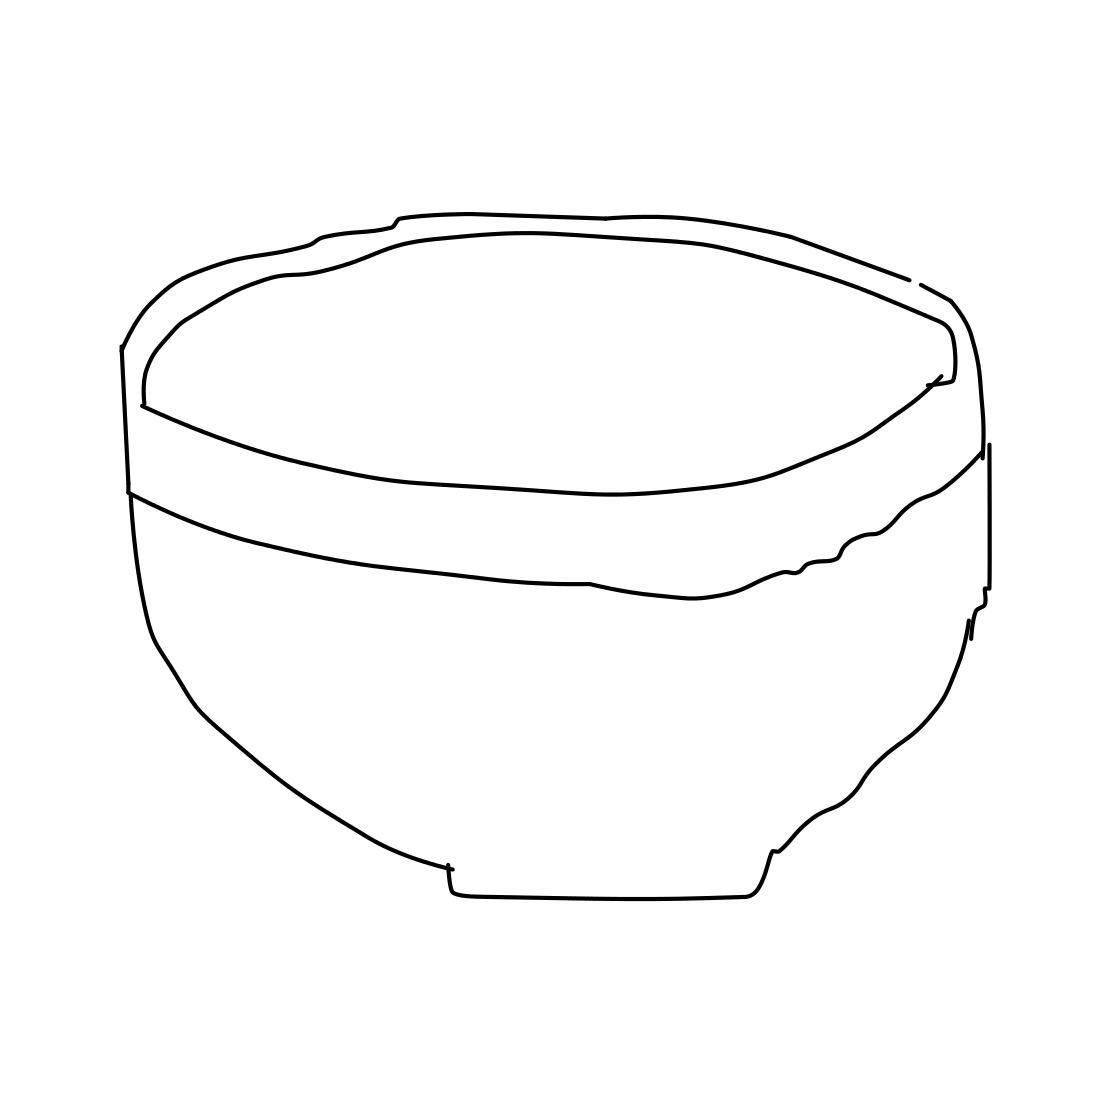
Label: bowl